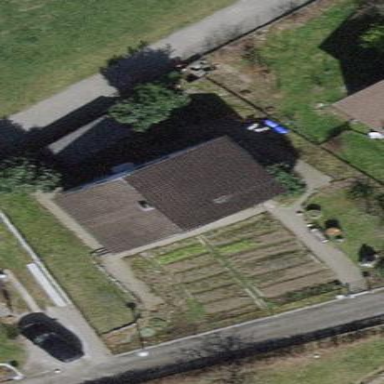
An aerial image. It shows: Greenhouse.